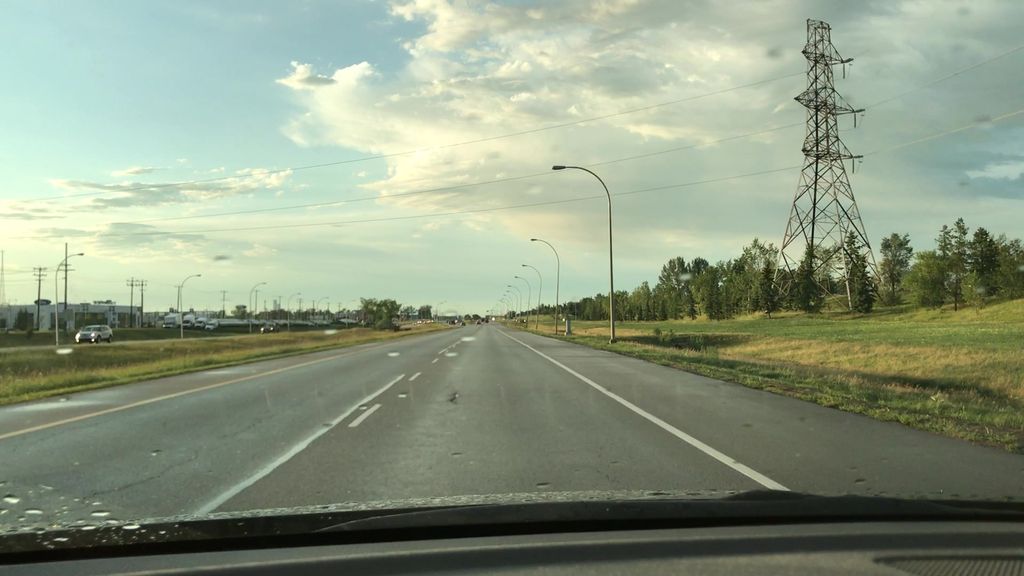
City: edmonton